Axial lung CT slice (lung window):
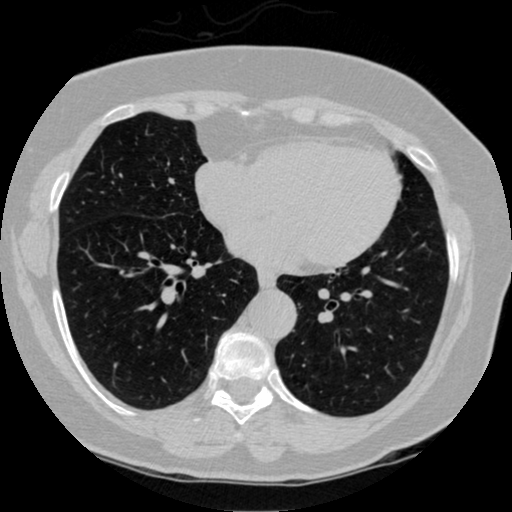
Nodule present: no